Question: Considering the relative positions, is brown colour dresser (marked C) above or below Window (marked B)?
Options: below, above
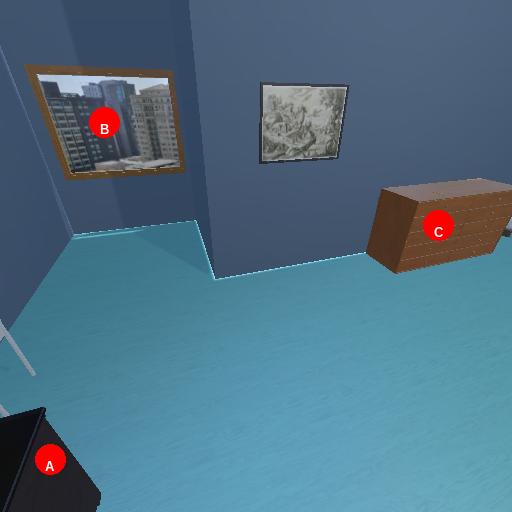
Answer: below